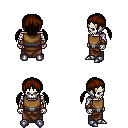
a pixel art fantasy rpg character, male body template, skeleton, leather chest armor, robe skirt, brown twin-tailed hairstyle, cloth bracers, metal boots, four views (front, back, left, right), 2x2 character sprite sheet, small pixel art, hard edges, no anti-aliasing